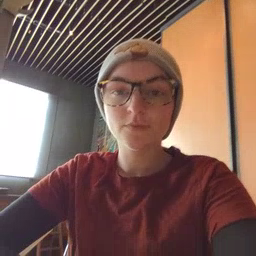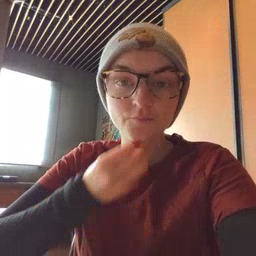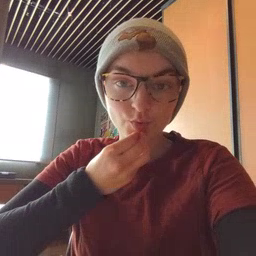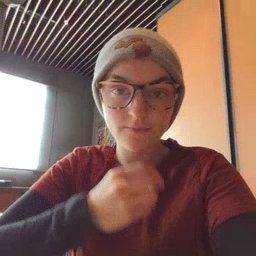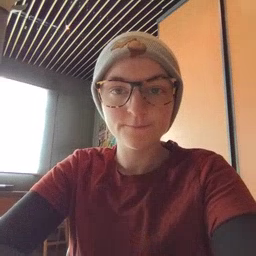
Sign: food